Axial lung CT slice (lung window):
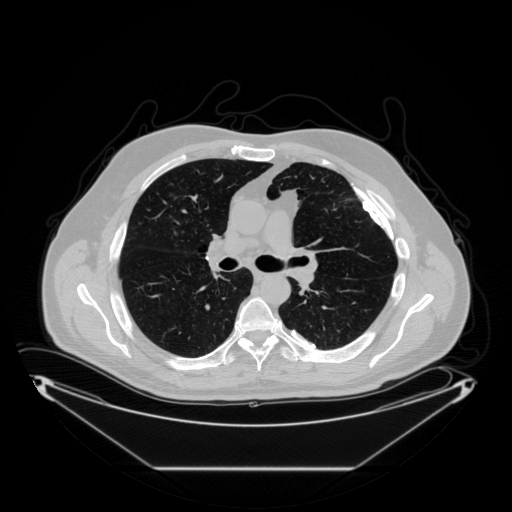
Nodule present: no